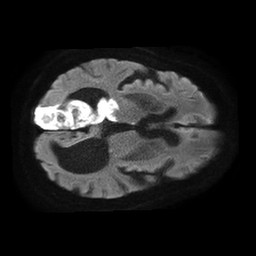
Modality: TRACE
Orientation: axial
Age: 78
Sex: male
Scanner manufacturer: philips
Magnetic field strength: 1.5 T
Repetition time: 4.6 s
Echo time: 0.08517 s